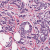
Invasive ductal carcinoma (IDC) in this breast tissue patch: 1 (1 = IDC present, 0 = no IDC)